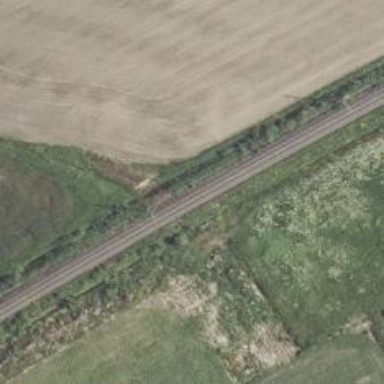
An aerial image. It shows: Railway with continuous electrified contact line.